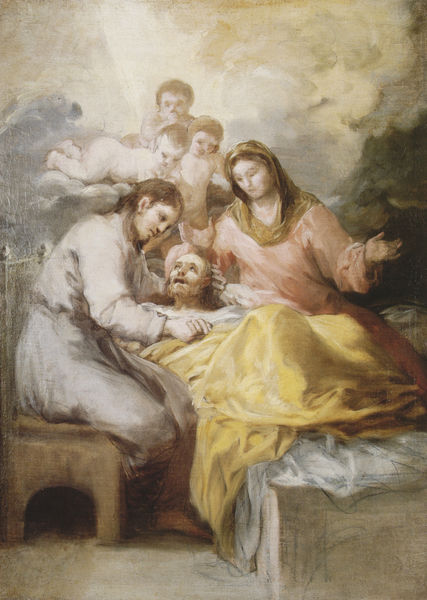
Titel: Sketch for The Death of Saint Joseph
Künstler: Francisco José Goya Lucientes
Standort: Flint (Michigan)
Institution: Flint Institute of Arts
Schlagwörter: blau, dunkel, flügel, gemälde, hand, himmel, mann, schatten, umhang, weiß, wolken, frauen, gelb, grün, sitzen, braun, frau, grau, hell, kleid, kleider, licht, pastell, stuhl, zimmer, ölbild, blick, rot, tuch, wolke, alt, bart, arm, arme, barock, blass, blicke, judith, tod, blicken, gesten, hände, öl, gold, decke, familie, gewänder, kind, rosa, kinder, engel, putte, ranken, liegen, sitz, acker, hocker, schemel, angst, kopftuch, homme, jaune, wandmalerei, bett, bettdecke, faltenwurf, laken, kinnbart, greis, krank, abschied, kran, ranke, schein, fleigen, christus, jesus, jesus christus, sterben, kranker, hilfe, krankheit, leiden, empfang, chaise, auffahrt, fresko, orage, femme, putten, maria, heilung, kranke, mort, prière, pflug, pflügen, putti, soleil, ciel, tempera, peinture, erlösung, himmelfahrt, geleit, sterbender, enfants, fürsorge, enfant, vierge, nuage, nuages, krankenlager, sterbebett, wunder, ange, anges, vieux, lazarus, rayon, invalide, drap, pastel, heiligsprechung, mut, lit, malade, janus, christut, apparition, rayons, karnkheit, tempête, ascension, aufersteheung, beett, kraner, troesten, vieu, heaven, solei, mourir, krankenpflege, chist, himme, résirrection, lazare, li